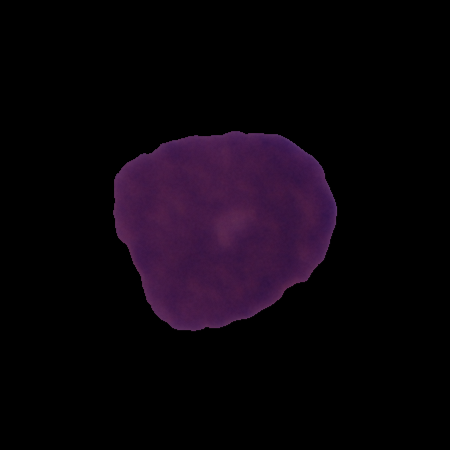
Label: cancer